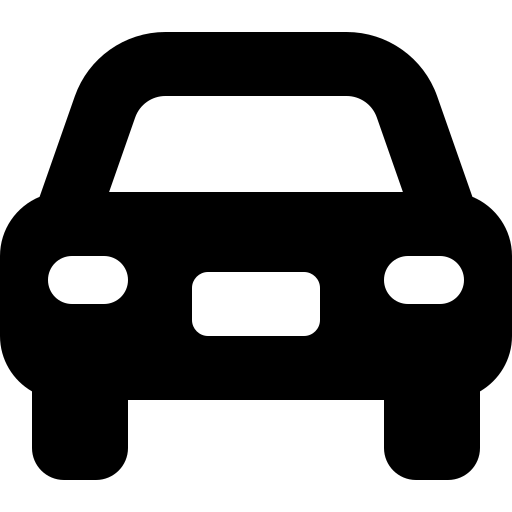
Tags: icon, FontAwesome, fa-icon, solid, car, rear